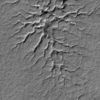
Label: not_dusty